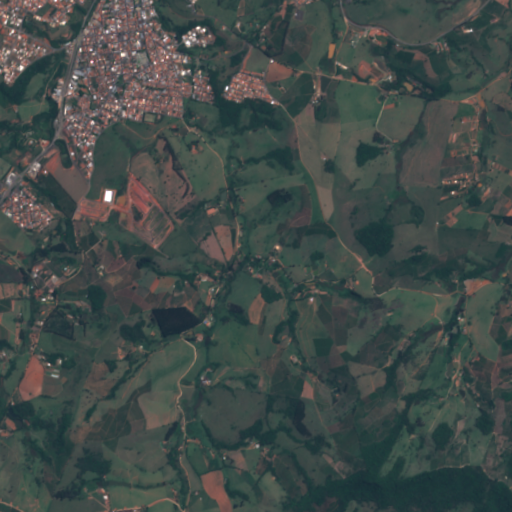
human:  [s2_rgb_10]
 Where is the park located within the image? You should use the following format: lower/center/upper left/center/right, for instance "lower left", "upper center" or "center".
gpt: The park is located in the upper left of the image.
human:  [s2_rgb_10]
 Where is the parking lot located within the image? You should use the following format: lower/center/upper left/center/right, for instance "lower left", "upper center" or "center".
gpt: The parking lot is located in the upper left of the image.
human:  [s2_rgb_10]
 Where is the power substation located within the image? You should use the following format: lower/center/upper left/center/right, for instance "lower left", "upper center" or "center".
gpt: The power substation is located in the upper center of the image.
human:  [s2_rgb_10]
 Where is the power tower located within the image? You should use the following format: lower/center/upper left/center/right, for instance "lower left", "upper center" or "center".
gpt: The power tower is located in the upper right of the image.
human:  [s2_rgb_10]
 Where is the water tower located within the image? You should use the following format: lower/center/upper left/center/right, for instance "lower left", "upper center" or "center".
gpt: The water tower is located in the upper center of the image.
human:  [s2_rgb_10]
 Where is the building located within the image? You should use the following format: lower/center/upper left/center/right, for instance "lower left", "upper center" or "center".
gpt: There is no building in the image.